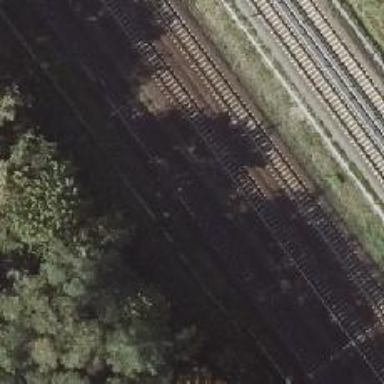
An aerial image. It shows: Railway signal.